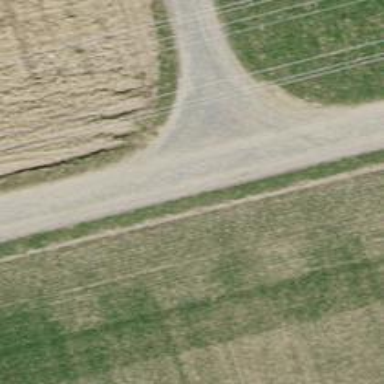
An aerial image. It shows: Compacted track with grade2 surface.